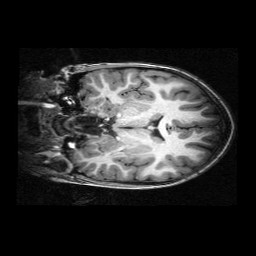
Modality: T1w
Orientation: coronal
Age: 8
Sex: female
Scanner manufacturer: siemens
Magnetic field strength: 3 T
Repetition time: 2.3 s
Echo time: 0.00336 s